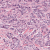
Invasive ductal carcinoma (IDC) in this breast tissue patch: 1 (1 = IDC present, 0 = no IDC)